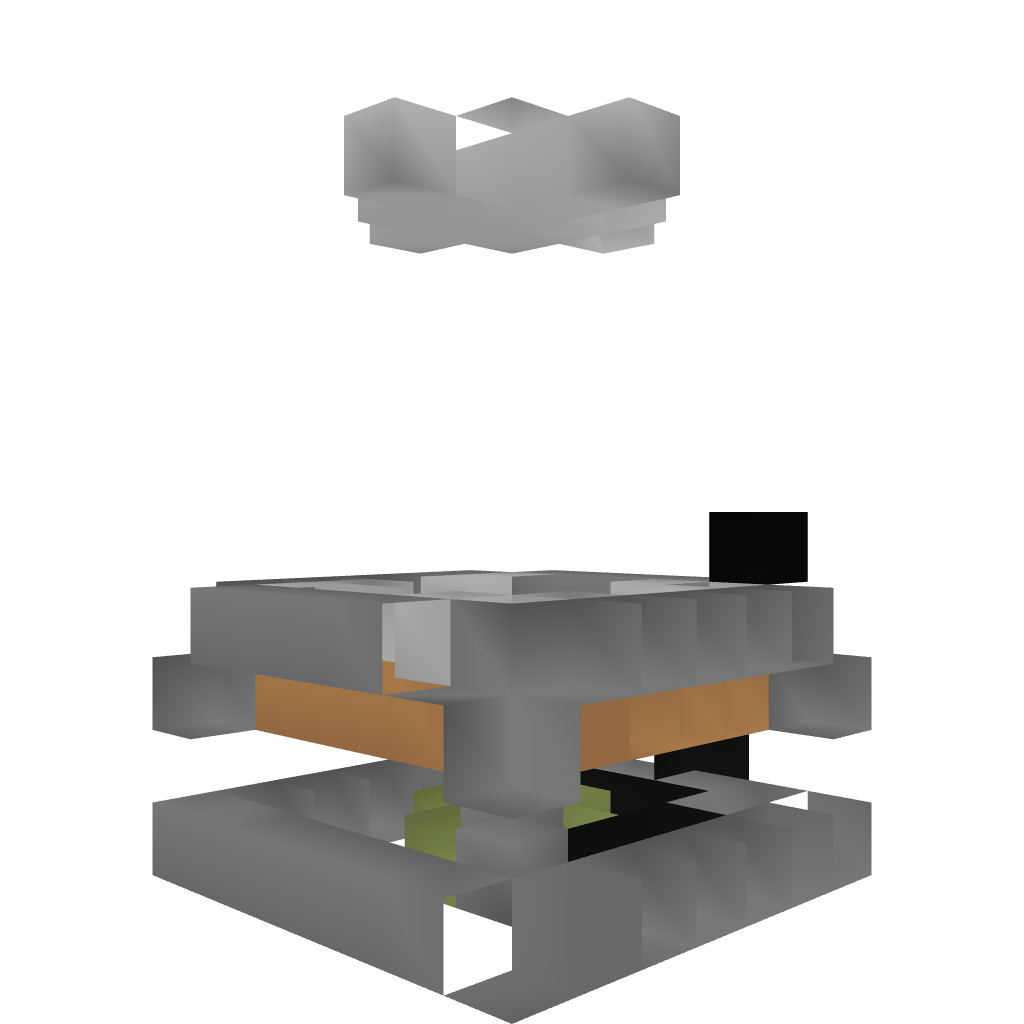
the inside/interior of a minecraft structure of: Chafariz/Fonte Pistomática - Piston Fountain